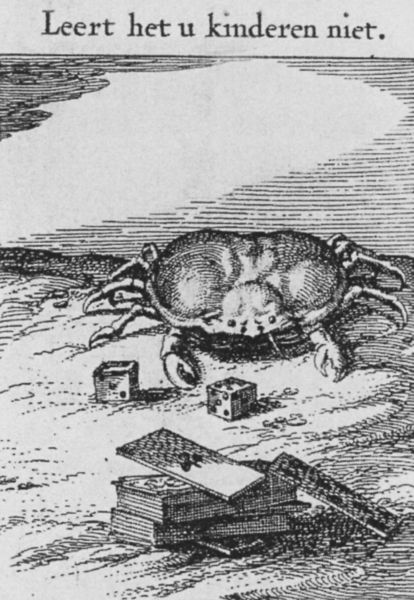
Titel: Leert het U kinderen niet (aus “Sinnepoppen”)
Künstler: Dirck Hals
Institution: Den Haag, Koninklijke Bibliotheek
Schlagwörter: wasser, weiß, sand, holz, schwarz, augen, boden, beine, linien, karten, spielen, spiel, krabbe, panzer, scheren, zangen, druck, schraffur, schwarz weiß, radierung, stich, gefahr, scharz, würfel, schneiden, krebs, pik, spielkarten, zange, brettchen, niet, as, toer, het, leert, kinderen, llert het u kinderen net, leert het u kinderen net, kartenstapel